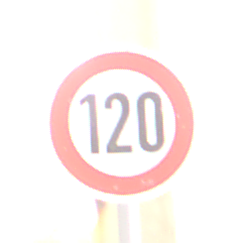
Verkehrszeichen: Geschwindigkeit120
Umgebung: Roofed, Suburban
Tageszeit: SunriseSunset
Wetter: Clear
Licht: Natural
Jahreszeit: NotSpecified
Kontrast: MediumContrast